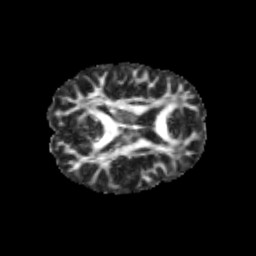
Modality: FA
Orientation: axial
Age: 12
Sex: male
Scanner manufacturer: siemens
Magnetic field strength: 3 T
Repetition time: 3.8 s
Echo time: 0.07 s